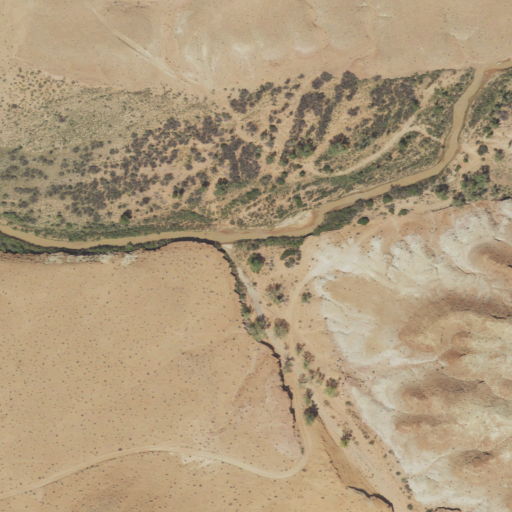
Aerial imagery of valley in Utah named Spring Canyon containing shrub and woody wetlands